Interaction volume radius: 5 \u00c5
Interaction volume height: 10 \u00c5
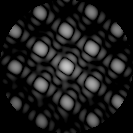
Disorder parameter: 0.05169